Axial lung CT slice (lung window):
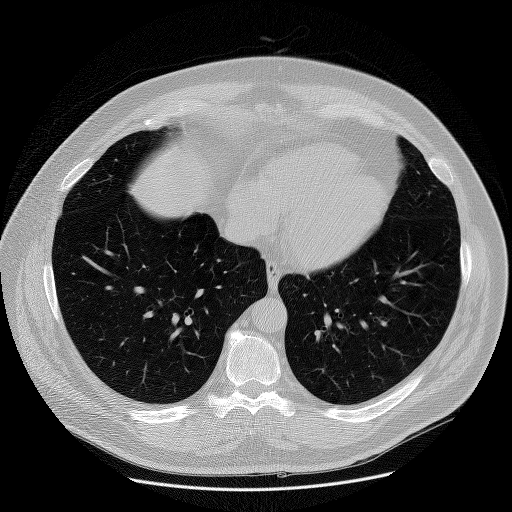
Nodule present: no